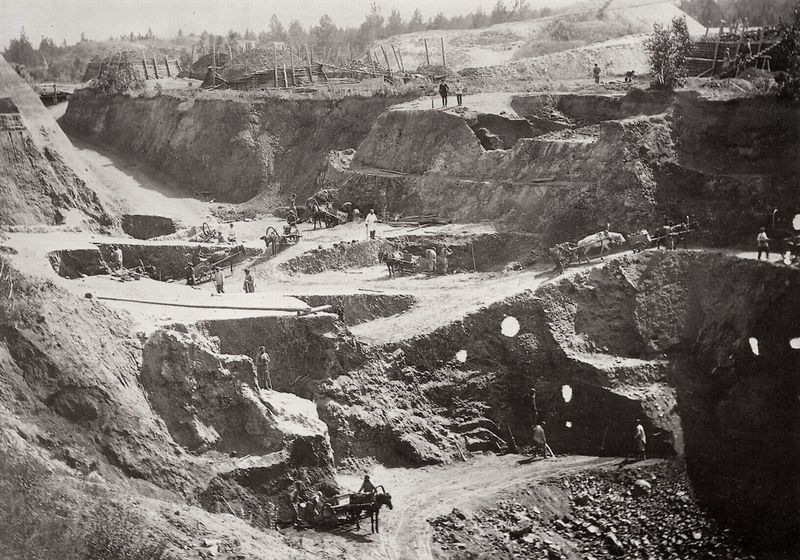
Titel: Frühe Industrieaufnahme des Kupferbergwerkes der Fabrik Syiserskaja. Slatoust bei Samara.
Künstler: Russischer Photograph
Schlagwörter: baum, berg, dunkel, felsen, gestein, himmel, mann, schatten, weiß, wolken, bäume, menschen, grau, hell, holz, licht, männer, nacht, pfeiler, schwarz, straße, gebäude, haus, tier, tiere, weg, wolke, zaun, leute, mensch, stein, steine, horizont, hügel, pfähle, hütte, sonne, wege, edelsteine, tal, wald, arbeit, esel, karren, pferd, pferde, räder, sommer, arbeiten, berge, fels, hitze, wüst, wüste, dunst, schichten, tag, geröll, winter, kutsche, speichen, ziehen, arbeiter, grube, kies, wagen, tannen, reflexe, lciht, metall, balken, foto, fotografie, photographie, straßen, punkte, stütze, suchen, loch, schwarzweiß, tanne, photo, flecken, holzhütte, graben, rampe, terrassen, erz, cheval, serpentinen, bauen, ägypten, ebenen, suche, gleißend, halde, bruch, steinbruch, abbau, stollen, bergbau, mine, grabung, bergwerk, tagebau, abbaugebiet, ausgrabungsstätte, kiess, attelage, carrière, fouille, grabungen, mailtier